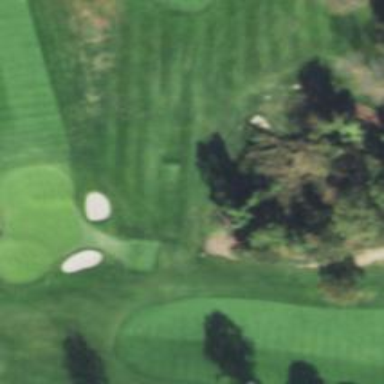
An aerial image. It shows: Golf hole.